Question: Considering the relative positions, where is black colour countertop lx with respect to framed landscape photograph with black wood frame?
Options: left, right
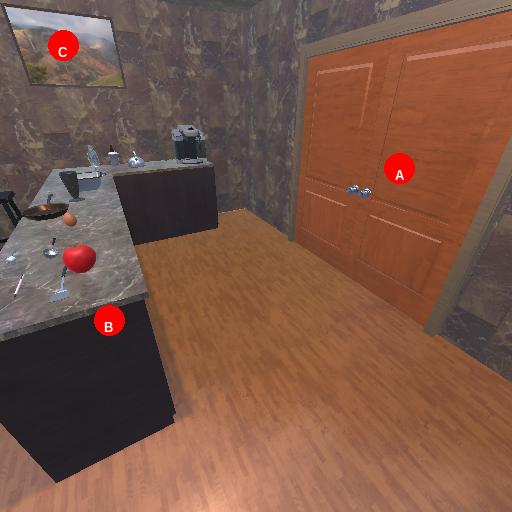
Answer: left